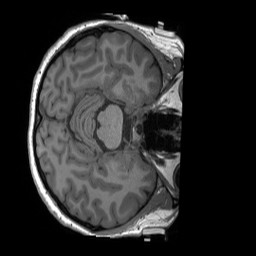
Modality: T1w
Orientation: axial
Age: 37
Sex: female
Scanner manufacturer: siemens
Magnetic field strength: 3 T
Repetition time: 2.4 s
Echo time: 0.00224 s